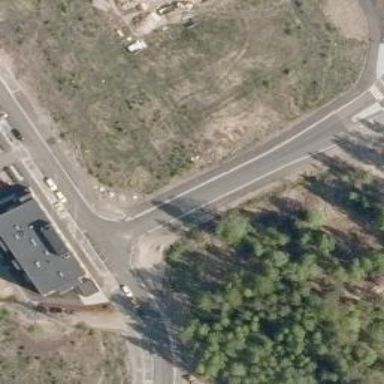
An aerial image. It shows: Asphalt cycleway with crossing.